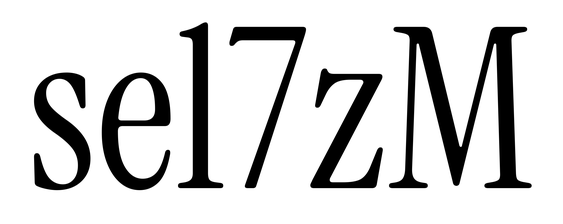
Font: InstrumentSerif-Regular